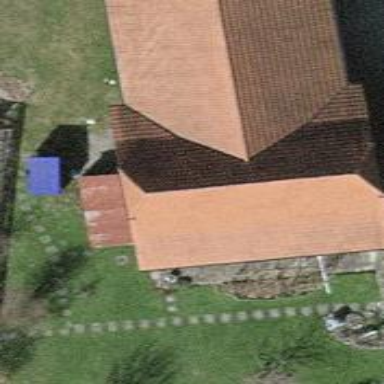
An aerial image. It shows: Barn.